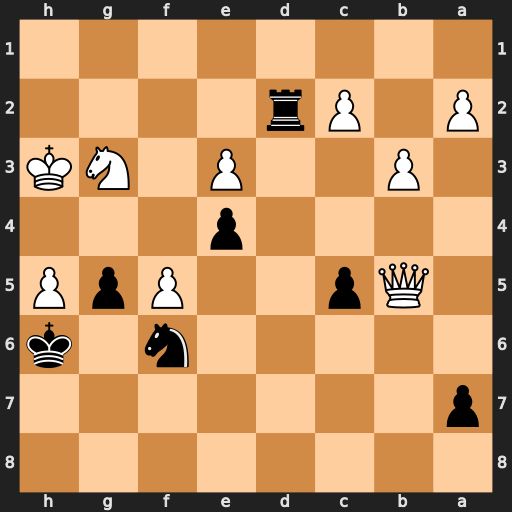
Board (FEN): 8/p7/5n1k/1Qp2PpP/4p3/1P2P1NK/P1Pr4/8
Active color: b
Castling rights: -
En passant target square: -
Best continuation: g4+ Kh4 Rh2#